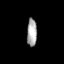
Tissue: prostate
Cell type: T cells
Senescence score: 0.3225
Nuclear area (px): 270
Mean DAPI intensity: 169.207